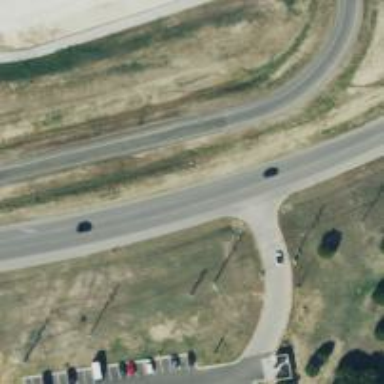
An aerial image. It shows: Secondary road with frontage access.